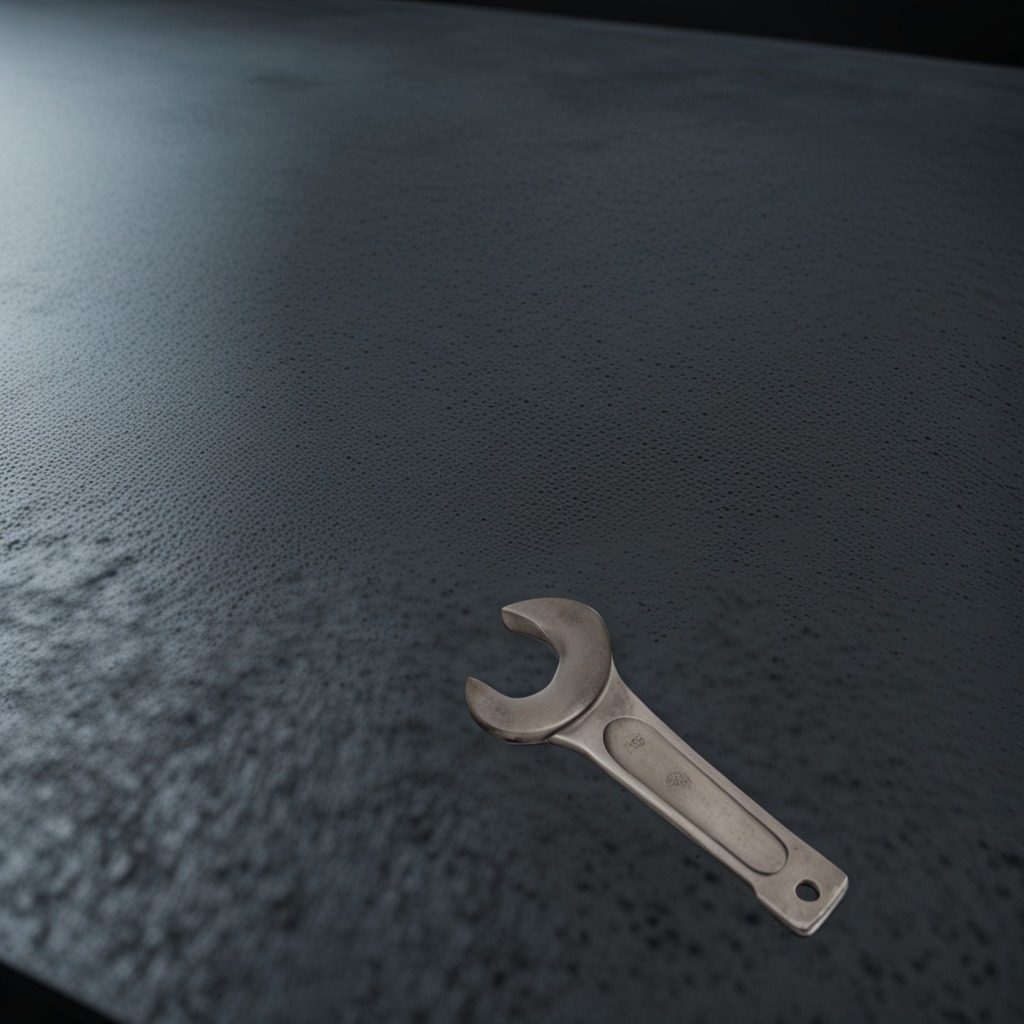
A wrench is lying on the clean granite table inside a workshop at night dim ambient light soft shadows worn but